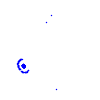
Particle: electron